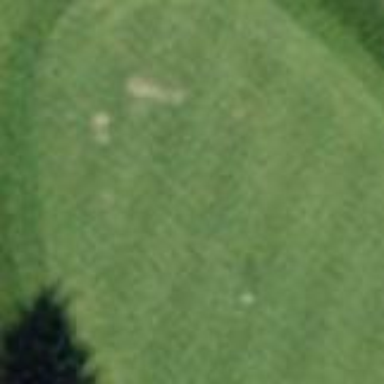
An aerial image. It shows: Picturesque green golfing area with grass land use.